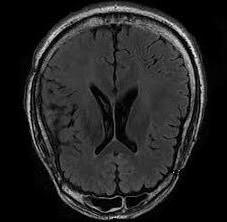
Label: notumor